Question: I am glad that Facebook finally let users invite their friends with the SDK version 4 but I don't know how to do it. The <URL> is clear at least for a while:
'''
if (appInviteDialog.canShow()) {
AppInviteContent content = new AppInviteContent.Builder()
.setApplinkUrl("https://play.google.com/store/apps/details?id=com.myapp.android")
.setPreviewImageUrl("http://www.myapp.com/Images/stub.jpg")
.build();
appInviteDialog.show(MainActivity.this, content);
}
'''
So far this couldn't be simpler. But once I select a user to invite I get Missing App Link URL error:

I understand I need to create an App Link URL, but I don't really know how. According to the <URL> I should put meta tags between the '<head></head>' sections on the website associated with my Facebook app in the developer console's Settings/Site URL section.
So I put these on my website:
'''
<meta property="al:android:url" content="https://fb.me/1047359658624810" />
<meta property="al:android:app_name" content="MyApp" />
<meta property="al:android:package" content="com.myapp.android" />
<meta property="al:web:url" content="http://myapp.com" />
'''
The 'https://fb.me/1047359658624810' is created with the <URL>.
<URL> is totally obscure. In the example the url is 'sharesample://story/1234' and 'sharesample' is defined as a scheme in an intent filter, but then what is 'story/1234'?
In the App Link Generator
1. I added the intent filter to AndroidManifest with the scheme <data android:scheme="com.myapp.android" />
2. I set deep linking in the launcher class as Uri targetUrl = AppLinks.getTargetUrlFromInboundIntent(this, getIntent()); if (targetUrl != null) { Log.i("ACTIVITY", "App Link Target URL: " + targetUrl.toString()); }
3. I set the App Link Name as App Link URL for MyApp
4. I set the URL as the Google Play URL
5. I set the App Name as MyApp
6. I set the package name as com.myapp.android
7. Then I set the generated App Link URL on the website as
'<meta property="al:android:url" content="https://fb.me/1047359658624810" />'
For now all I need is to be able to send app invites and when users click on them they should be taken to the Google Play URL of the app. It's like I'm one step from finishing this thing but I can't figure out what I am missing.
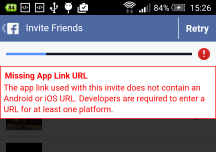
Answer: You have to create your app url thorough facebook have a look into bellow url
How to create <URL>
It will show page like. You don't need to fill iOS information if your app is only for android

After filling required information click on next and it will generate App Link Url.

Use the generated url and cheers